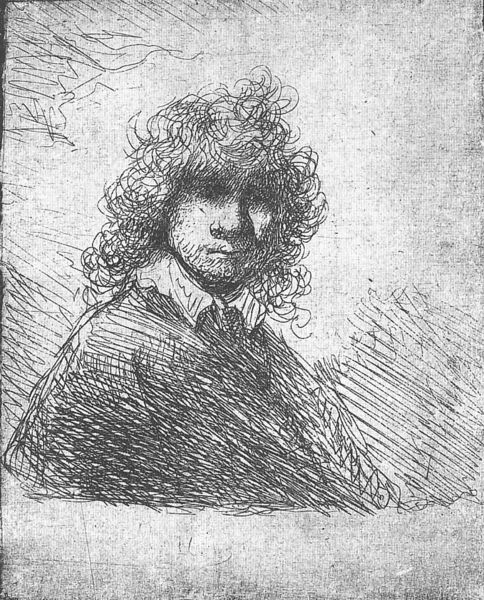
Titel: Selbstbildnis mit lockigem Haar
Künstler: Harmensz van Rijn Rembrandt
Institution: Haarlem, Teylersmuseum
Schlagwörter: mann, schatten, umhang, grau, haar, mund, nase, schwarz, skizze, zeichnung, augen, kragen, rembrandt, portrait, haare, brustbild, locken, schultern, papier, grafik, schattierung, detail, wange, selbstporträt, striche, bögen, druck, schwarz weiss, schraffur, radierung, illustration, selbstbildnis, bleistift, tinte, selbstportrait, bgen, ätzung, krakeln, ehaare